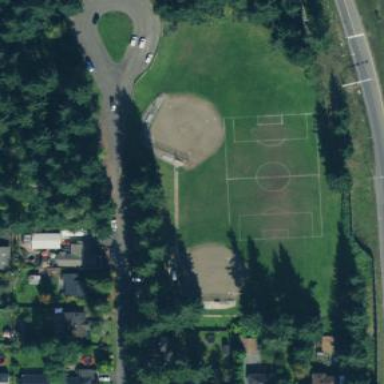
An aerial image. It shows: Baseball pitch for leisure and sports activities.